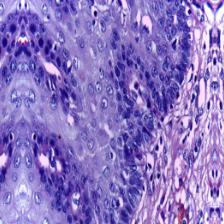
Diagnosis: Normal